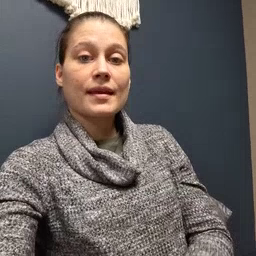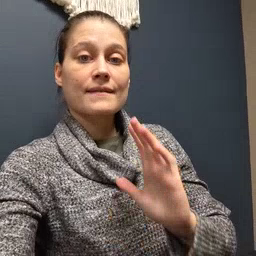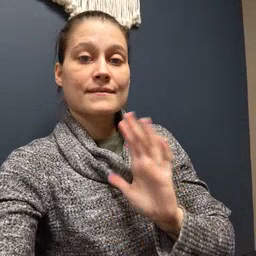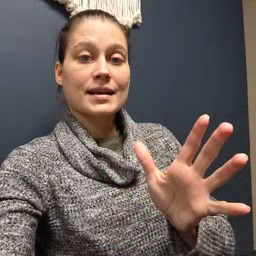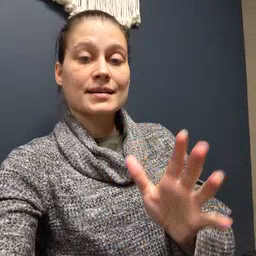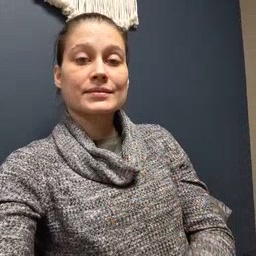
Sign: fine